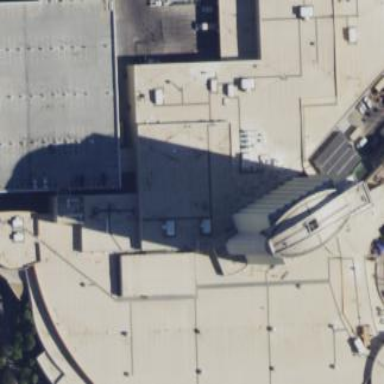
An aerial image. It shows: Building designated as casino.